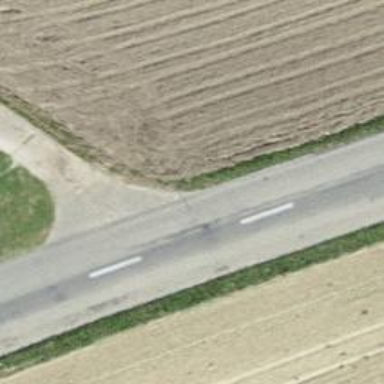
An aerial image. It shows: Tertiary road with asphalt surface.